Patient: sex F, age 37
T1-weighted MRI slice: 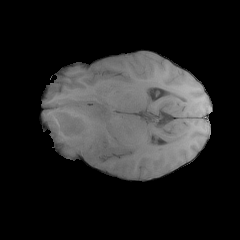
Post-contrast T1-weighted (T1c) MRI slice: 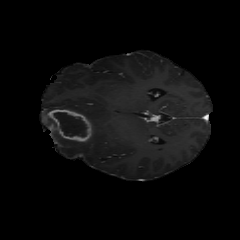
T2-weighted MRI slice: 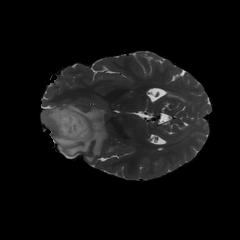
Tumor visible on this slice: yes
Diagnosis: Glioblastoma, IDH-wildtype
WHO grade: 4